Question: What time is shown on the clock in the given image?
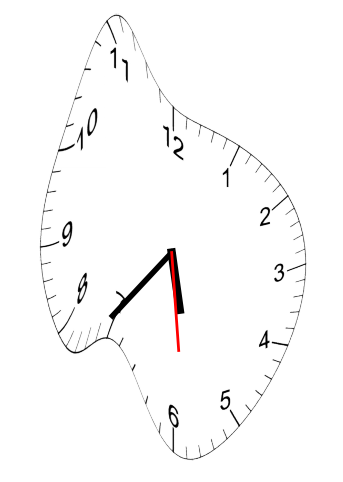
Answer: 05:36:29